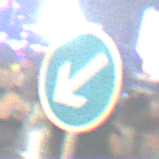
Verkehrszeichen: VorgeschriebeneVorbeifahrtLinks
Umgebung: Outdoor, Urban
Tageszeit: Night
Wetter: PartlyCloudy
Licht: Natural
Jahreszeit: NotSpecified
Kontrast: HighContrast